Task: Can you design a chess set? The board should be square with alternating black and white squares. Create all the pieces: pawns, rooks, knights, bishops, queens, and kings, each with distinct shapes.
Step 4175:
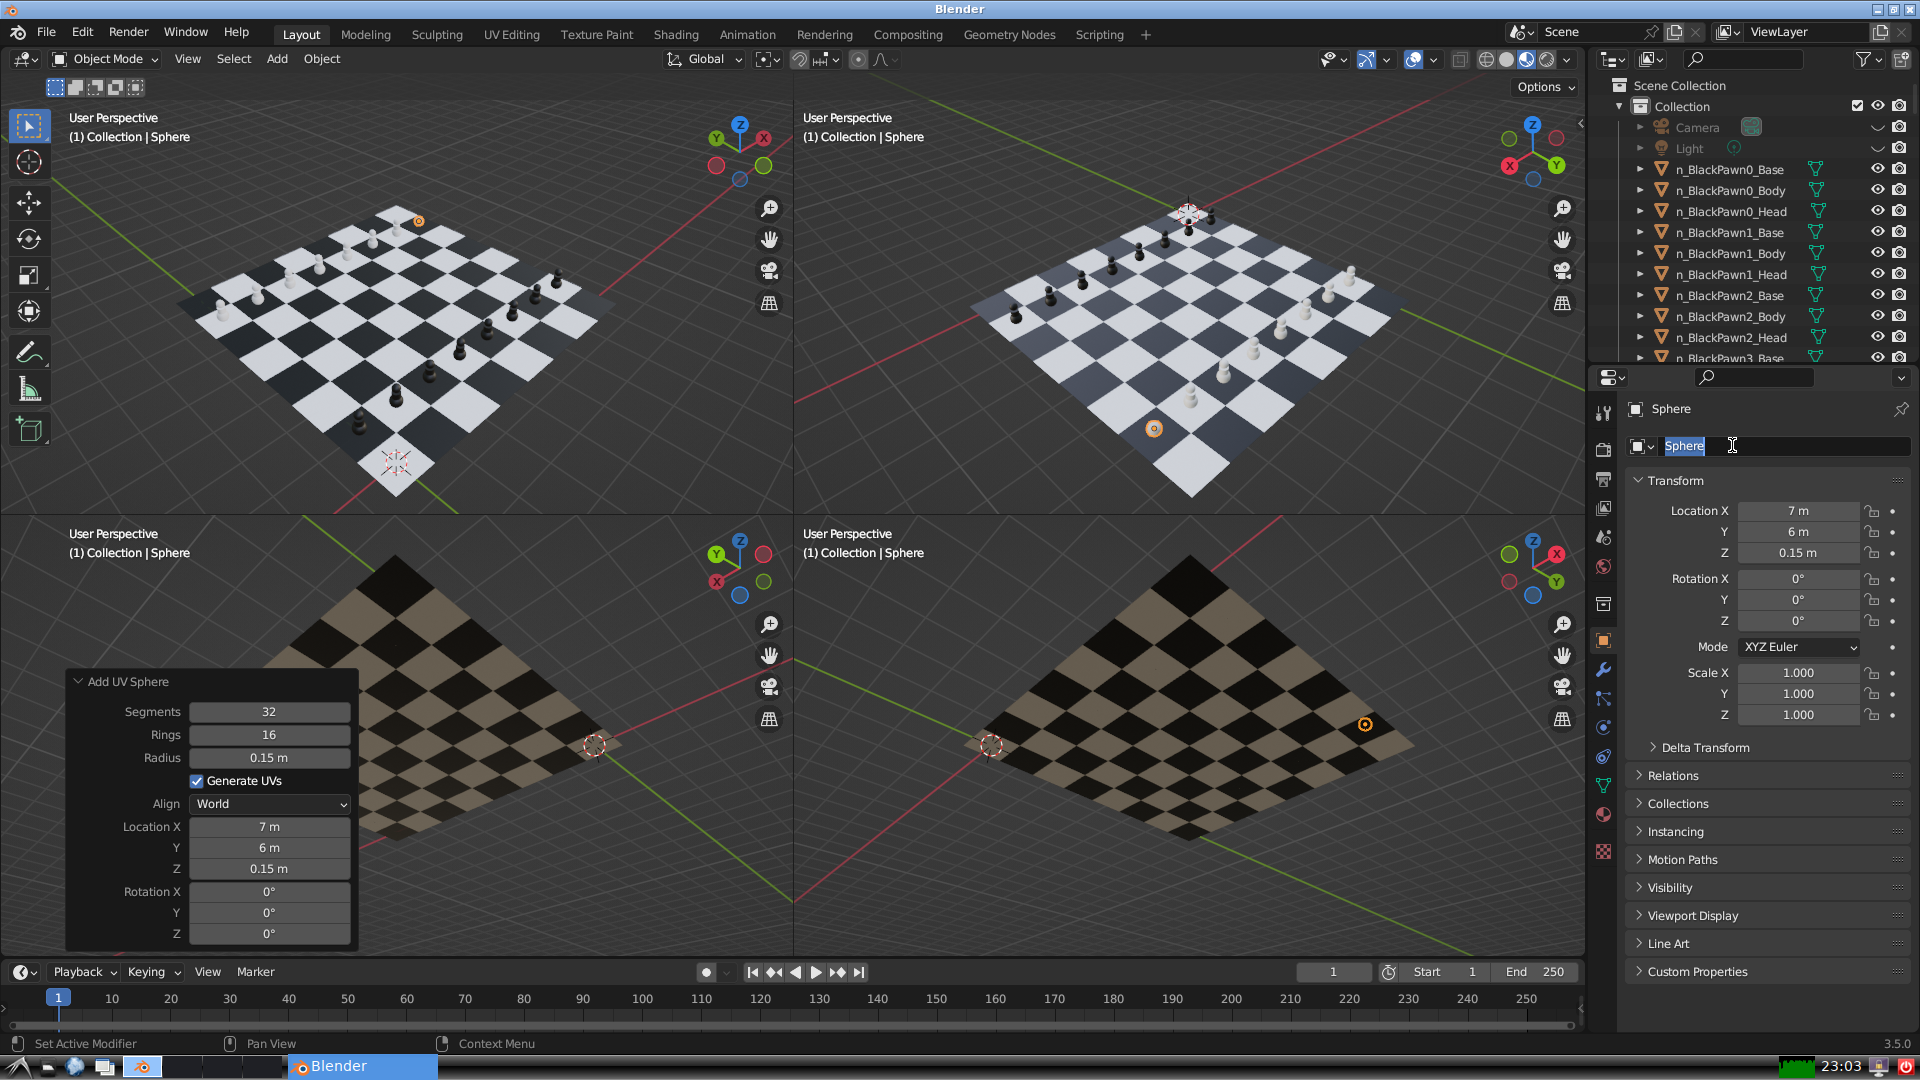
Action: input_text: n_WhitePawn7_Base